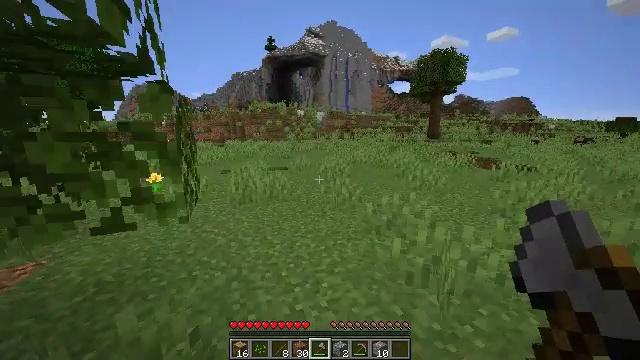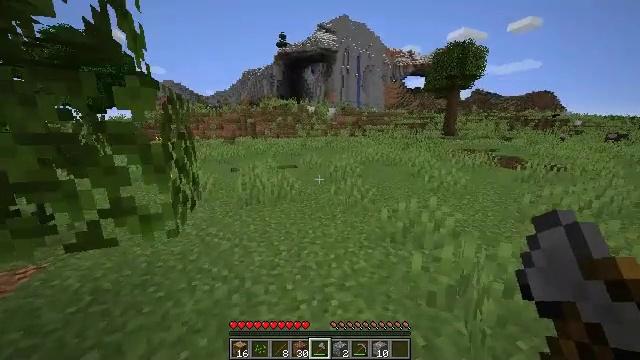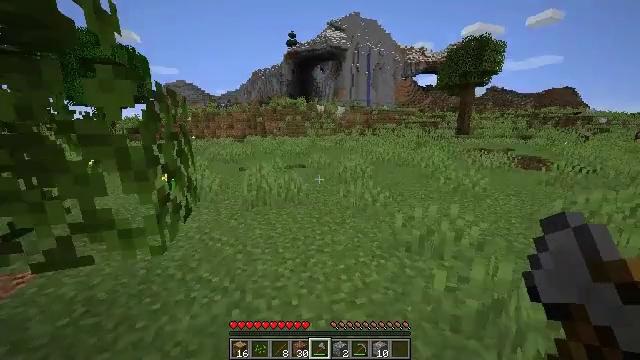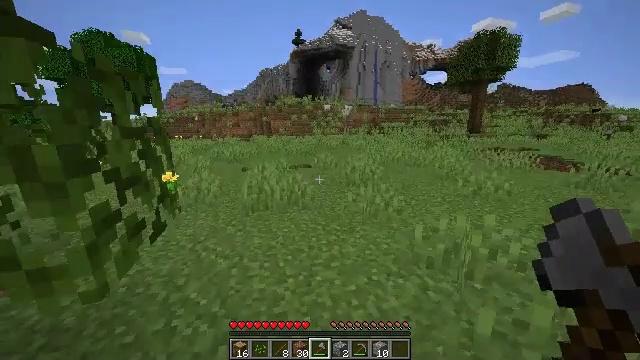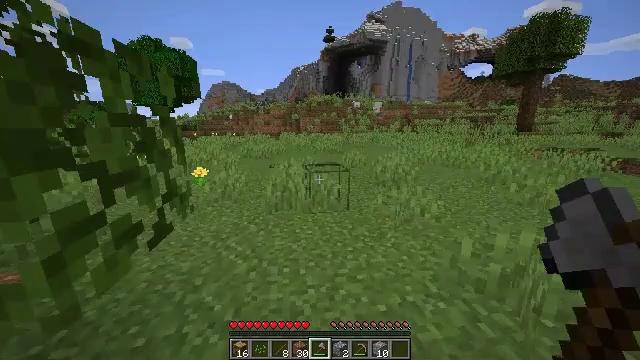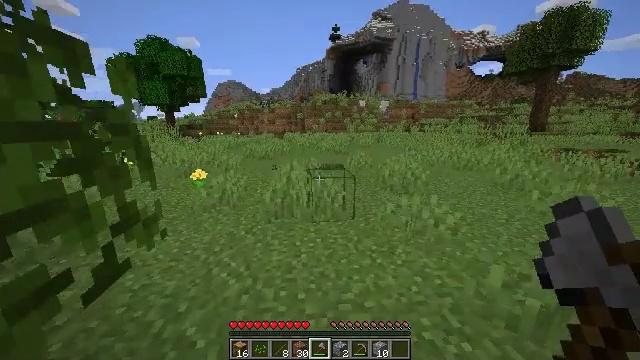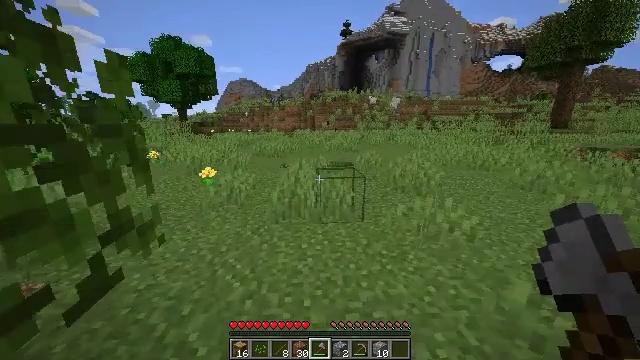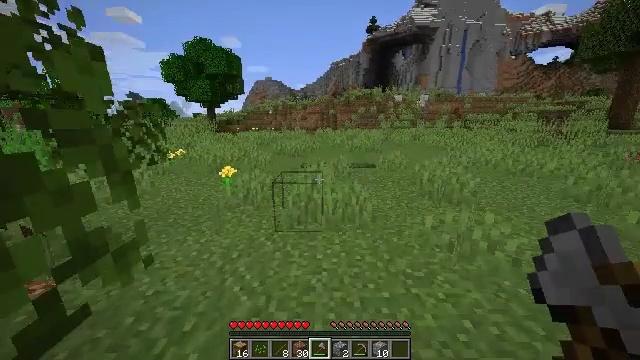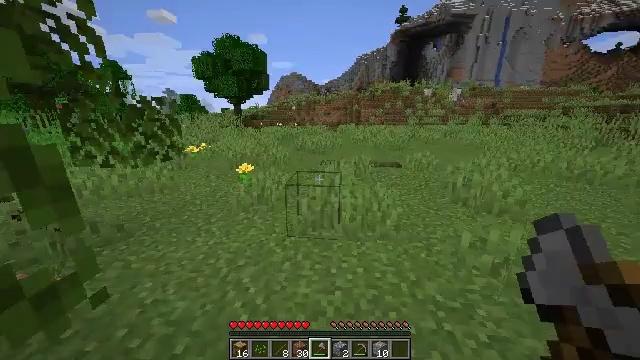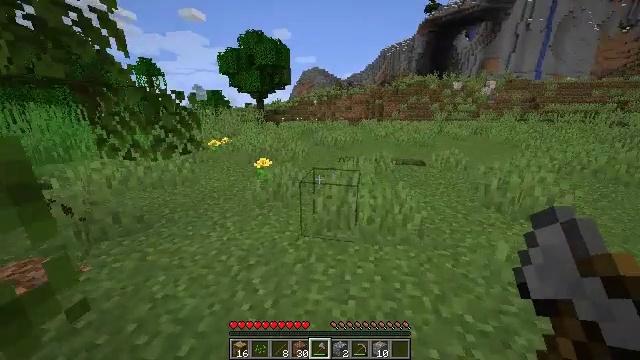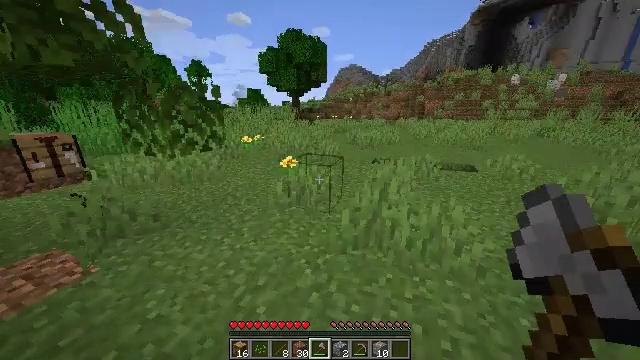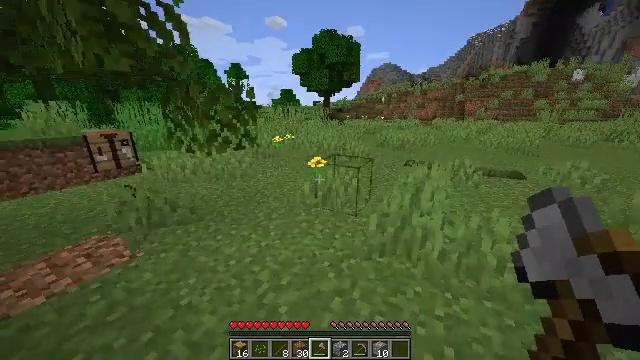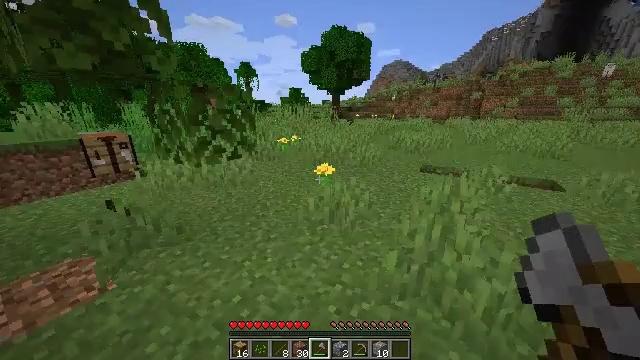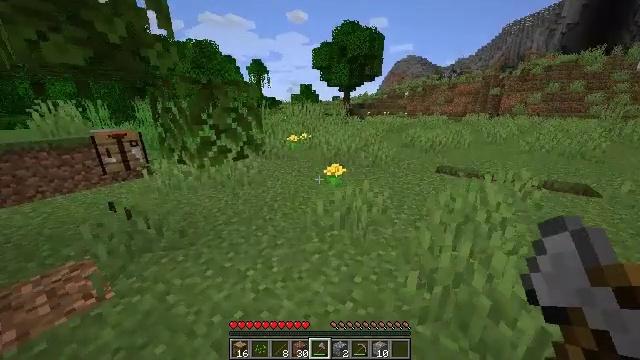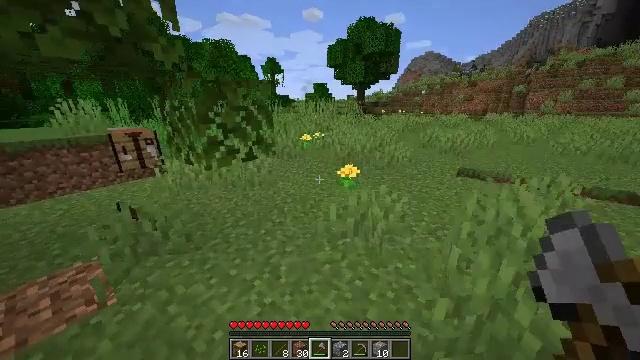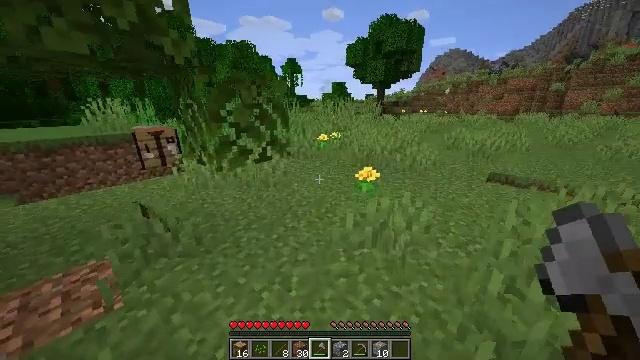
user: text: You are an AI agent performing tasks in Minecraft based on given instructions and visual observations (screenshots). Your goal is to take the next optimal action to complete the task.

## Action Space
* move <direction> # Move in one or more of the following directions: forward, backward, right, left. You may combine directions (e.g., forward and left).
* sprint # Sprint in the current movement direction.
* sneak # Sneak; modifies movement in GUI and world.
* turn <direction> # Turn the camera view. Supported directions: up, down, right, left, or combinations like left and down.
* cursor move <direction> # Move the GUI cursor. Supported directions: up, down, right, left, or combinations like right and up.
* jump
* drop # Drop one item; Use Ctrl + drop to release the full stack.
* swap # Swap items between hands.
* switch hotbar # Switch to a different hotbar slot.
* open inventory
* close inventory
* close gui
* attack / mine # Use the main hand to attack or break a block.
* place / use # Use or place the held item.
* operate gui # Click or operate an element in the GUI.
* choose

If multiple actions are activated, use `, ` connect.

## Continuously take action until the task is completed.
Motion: motion action
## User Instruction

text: craft item air
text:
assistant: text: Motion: move forward, turn left
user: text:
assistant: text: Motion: move forward, turn left
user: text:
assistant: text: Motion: move forward, turn left
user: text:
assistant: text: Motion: move forward, turn left
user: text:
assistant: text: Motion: move forward, turn left
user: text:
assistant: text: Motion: move forward, turn left
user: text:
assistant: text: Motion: move forward, turn left
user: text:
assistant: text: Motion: move forward, turn left and down
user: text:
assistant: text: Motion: move forward, turn left and down
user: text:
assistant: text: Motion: move forward, turn left
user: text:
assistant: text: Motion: move forward, turn left
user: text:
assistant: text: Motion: move forward, turn left
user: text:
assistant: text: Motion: move forward, turn left
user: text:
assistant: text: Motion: move forward, turn left
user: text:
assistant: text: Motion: move forward, turn left
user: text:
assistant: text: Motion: move forward, turn left
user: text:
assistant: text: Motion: move forward
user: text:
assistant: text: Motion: move forward
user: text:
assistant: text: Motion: move forward
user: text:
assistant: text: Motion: move forward and move right
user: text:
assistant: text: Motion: move forward and move right
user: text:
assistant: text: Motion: move forward and move right
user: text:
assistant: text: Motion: move forward and move right, turn left
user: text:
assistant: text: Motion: move forward and move right, turn left and down
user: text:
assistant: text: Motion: move forward, turn left and down
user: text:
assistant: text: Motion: move forward, turn left and down
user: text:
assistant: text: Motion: move forward, turn left
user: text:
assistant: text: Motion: move forward, turn left
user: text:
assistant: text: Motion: move forward and move right, turn left
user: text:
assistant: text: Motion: move forward and move right, turn left and up